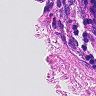
Metastatic tissue present: no